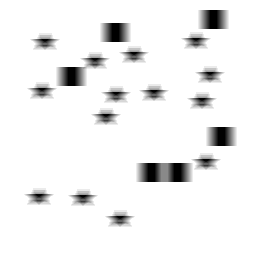
Squares: 6
Triangles: 0
Stars: 14
Total shapes: 20